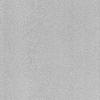
Atmospheric dust classification: dusty